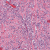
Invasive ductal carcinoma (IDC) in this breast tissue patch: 1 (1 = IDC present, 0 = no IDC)